Aerial crown-view tile of a tropical tree (Barro Colorado Island, Panama), acquired 20250915:
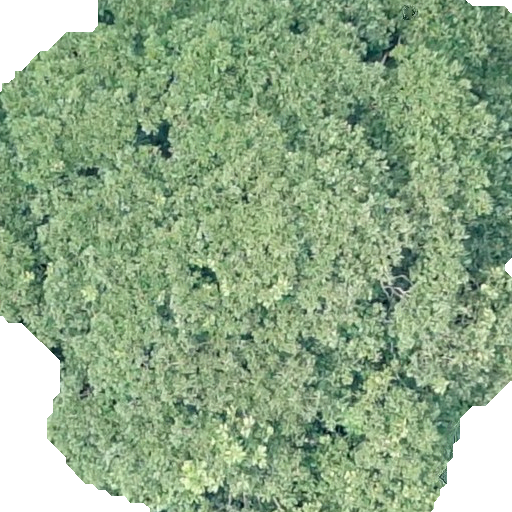
Species: Dipteryx oleifera
GBIF accepted scientific name: Dipteryx oleifera
Crown area: 455.963 m²